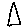
Label: triangle